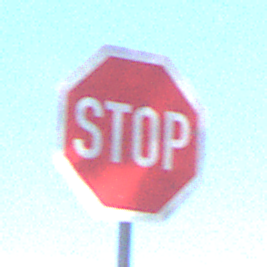
Verkehrszeichen: Stop
Umgebung: Outdoor, Suburban
Tageszeit: MorningAfternoon
Wetter: PartlyCloudy
Licht: Natural
Jahreszeit: NotSpecified
Kontrast: HighContrast